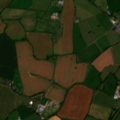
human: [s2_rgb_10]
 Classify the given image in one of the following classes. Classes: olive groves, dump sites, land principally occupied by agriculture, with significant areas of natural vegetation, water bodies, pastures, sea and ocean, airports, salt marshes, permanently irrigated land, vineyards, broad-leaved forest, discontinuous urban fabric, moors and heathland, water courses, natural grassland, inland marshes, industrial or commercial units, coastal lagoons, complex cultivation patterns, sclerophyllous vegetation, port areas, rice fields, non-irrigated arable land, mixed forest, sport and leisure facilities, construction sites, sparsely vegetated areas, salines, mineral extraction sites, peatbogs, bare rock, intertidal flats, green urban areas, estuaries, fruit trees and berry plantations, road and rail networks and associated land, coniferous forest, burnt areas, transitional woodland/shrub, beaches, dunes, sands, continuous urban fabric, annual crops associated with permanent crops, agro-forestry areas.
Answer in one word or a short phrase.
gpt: non-irrigated arable land, pastures